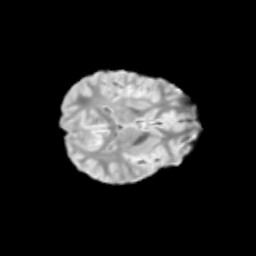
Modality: T2w
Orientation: axial
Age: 12
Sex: female
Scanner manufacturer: siemens
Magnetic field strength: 3 T
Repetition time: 3.8 s
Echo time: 0.07 s